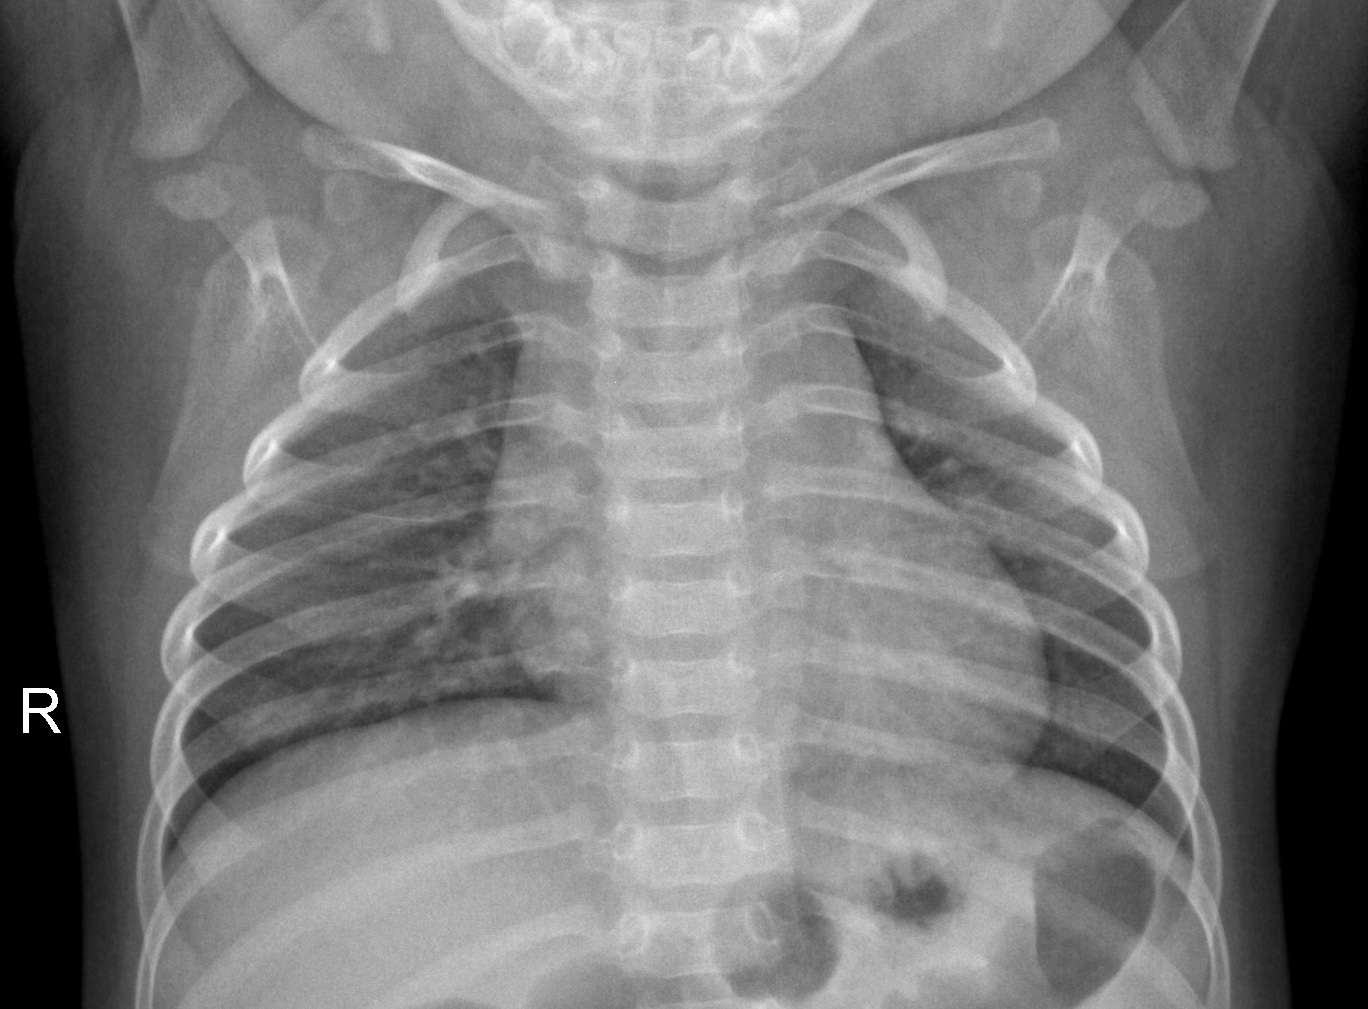
Diagnosis: NORMAL